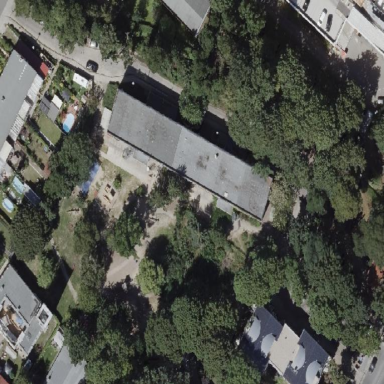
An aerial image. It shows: Kindergarten.